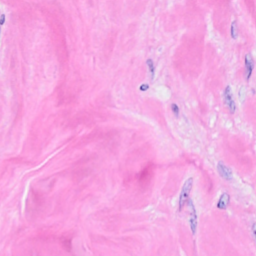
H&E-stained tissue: Breast